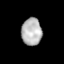
Tissue: lung
Cell type: Smooth muscle cells
Senescence score: 0.5943
Nuclear area (px): 543
Mean DAPI intensity: 180.989